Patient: sex M, age 30
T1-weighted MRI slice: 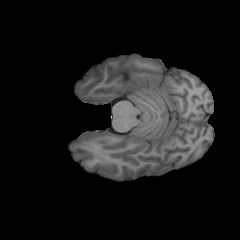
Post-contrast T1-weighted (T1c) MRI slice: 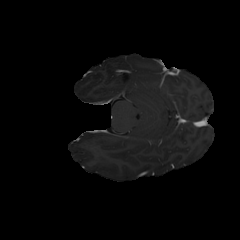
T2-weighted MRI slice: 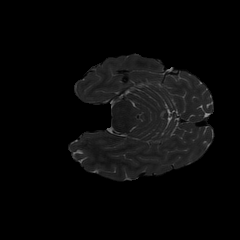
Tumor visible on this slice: no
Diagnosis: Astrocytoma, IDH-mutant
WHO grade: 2